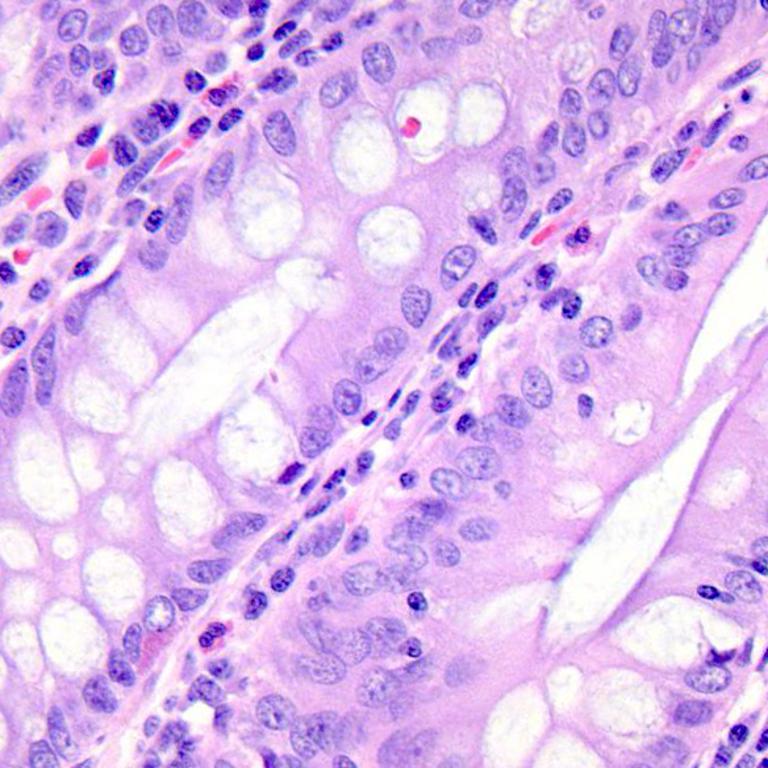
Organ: colon
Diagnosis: benign